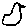
Label: bird